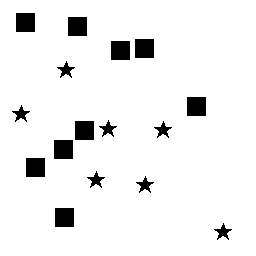
Squares: 9
Triangles: 0
Stars: 7
Total shapes: 16